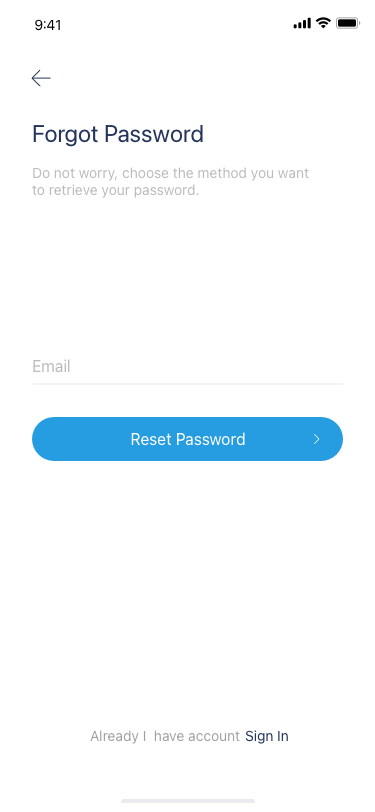
Text in this UI design:
Already I  have account
Sign In